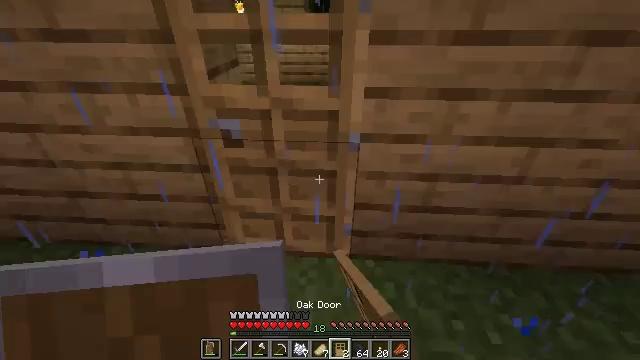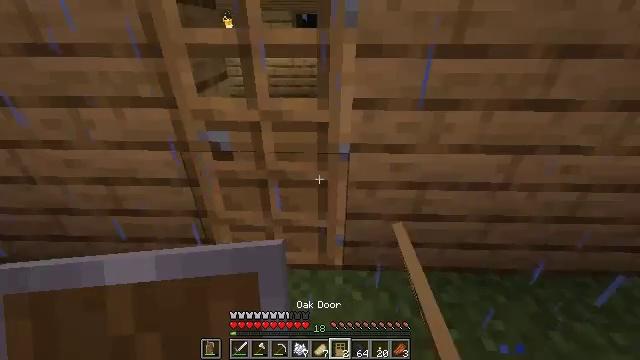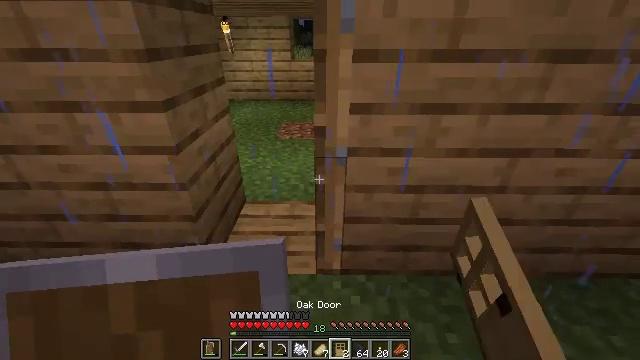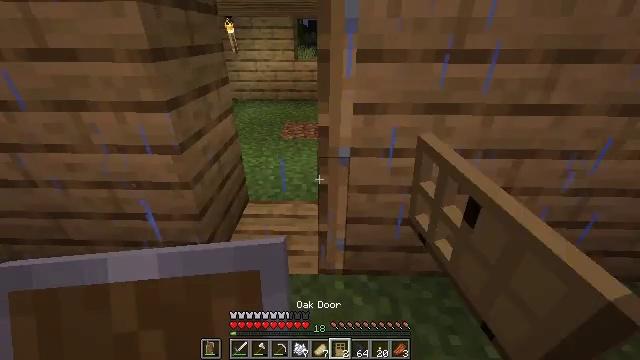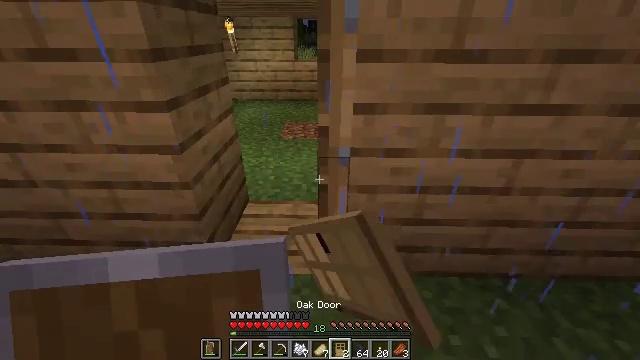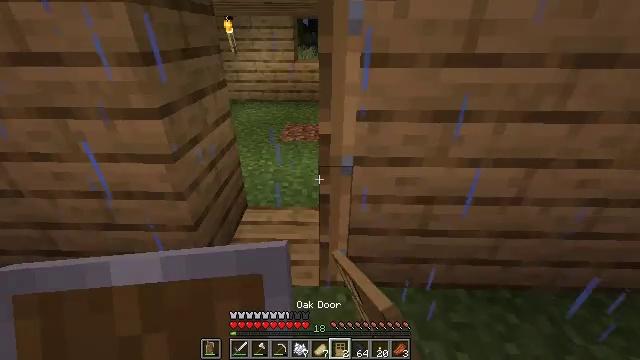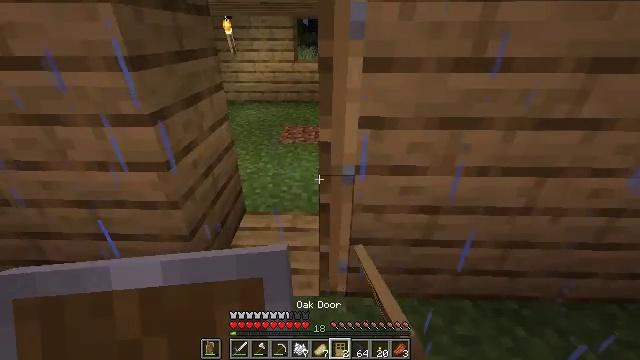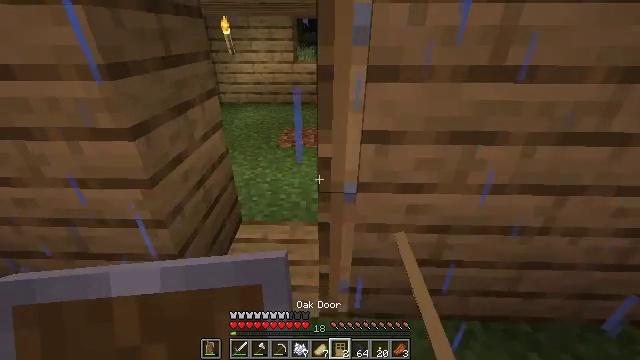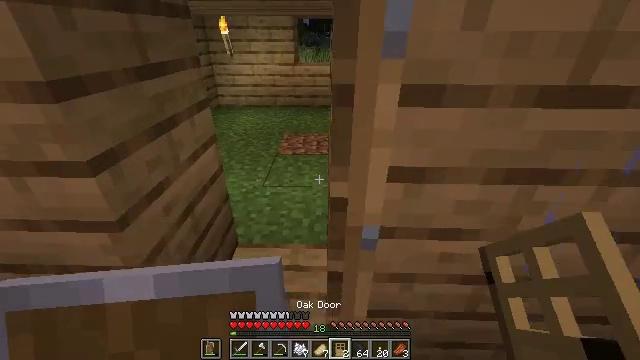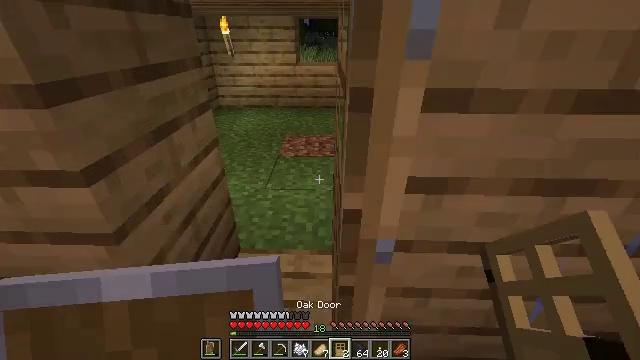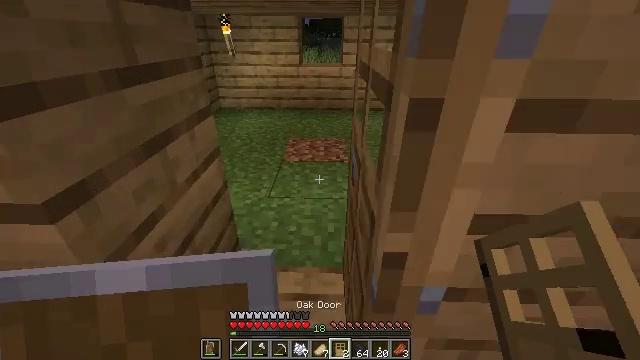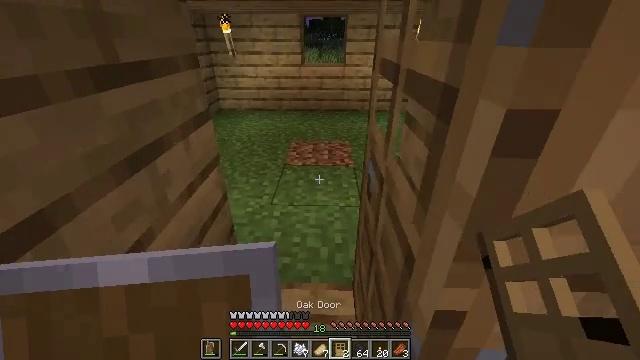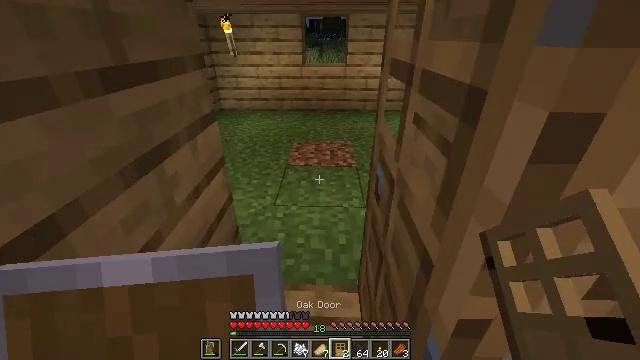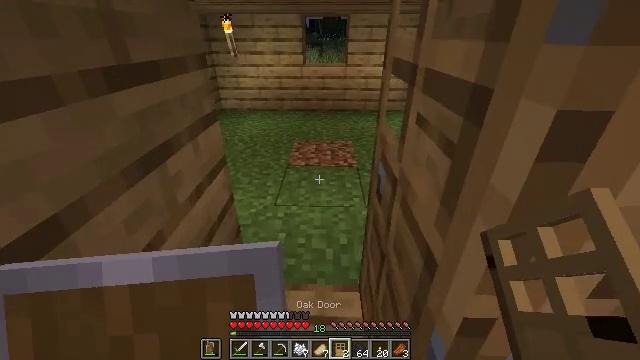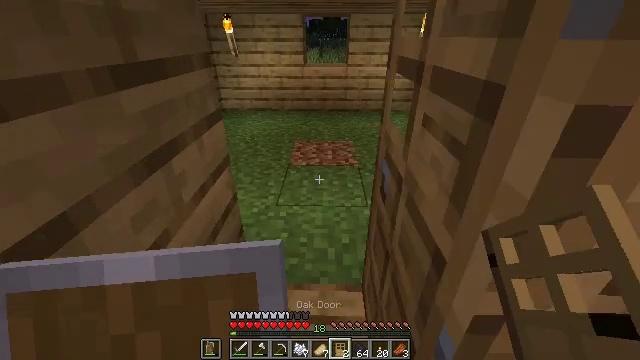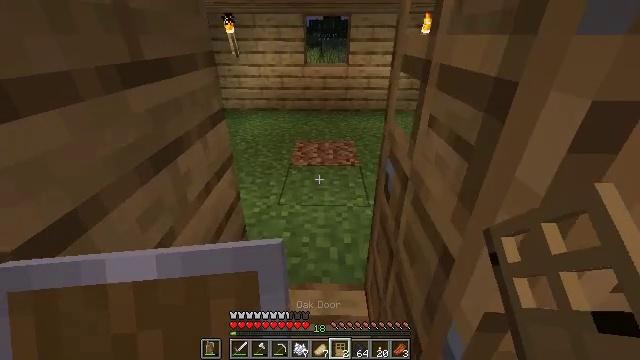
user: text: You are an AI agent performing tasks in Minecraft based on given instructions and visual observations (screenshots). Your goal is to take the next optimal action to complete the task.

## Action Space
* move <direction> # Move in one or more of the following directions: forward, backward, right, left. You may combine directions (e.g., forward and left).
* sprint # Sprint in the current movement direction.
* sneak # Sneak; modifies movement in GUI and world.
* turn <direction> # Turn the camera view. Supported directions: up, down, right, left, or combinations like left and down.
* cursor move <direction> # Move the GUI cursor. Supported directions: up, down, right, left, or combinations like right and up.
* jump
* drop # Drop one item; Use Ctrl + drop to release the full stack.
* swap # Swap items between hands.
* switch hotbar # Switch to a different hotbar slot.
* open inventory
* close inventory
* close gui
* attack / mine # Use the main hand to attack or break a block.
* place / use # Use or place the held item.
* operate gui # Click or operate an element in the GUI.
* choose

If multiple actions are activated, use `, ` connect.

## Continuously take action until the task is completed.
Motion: motion action
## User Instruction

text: Collect sand to make glass.
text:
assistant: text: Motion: turn right and up
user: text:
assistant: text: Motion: use / place
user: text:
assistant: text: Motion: use / place
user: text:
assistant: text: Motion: use / place
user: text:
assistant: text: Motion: move forward
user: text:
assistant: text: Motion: move forward
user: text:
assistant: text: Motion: move forward
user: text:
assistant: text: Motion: move forward and move left
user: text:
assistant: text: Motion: move forward and move left
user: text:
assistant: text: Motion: move forward
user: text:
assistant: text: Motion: move forward
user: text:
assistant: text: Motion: move forward
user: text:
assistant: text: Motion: move forward
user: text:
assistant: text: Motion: move forward
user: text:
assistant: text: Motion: move forward
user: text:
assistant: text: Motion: move forward and move left
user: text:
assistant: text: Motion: move forward and move left
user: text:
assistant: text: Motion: move forward and move left
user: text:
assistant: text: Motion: move forward
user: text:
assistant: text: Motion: move forward, turn right and down
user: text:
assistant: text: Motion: move forward, turn right and down
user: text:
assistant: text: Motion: move forward
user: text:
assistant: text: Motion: move forward
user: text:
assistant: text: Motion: move forward
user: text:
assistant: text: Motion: move forward, turn up
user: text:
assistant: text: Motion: move forward, turn up
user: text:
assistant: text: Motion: move forward, turn left and up
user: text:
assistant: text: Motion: move forward
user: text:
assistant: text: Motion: move forward
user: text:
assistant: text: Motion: move forward